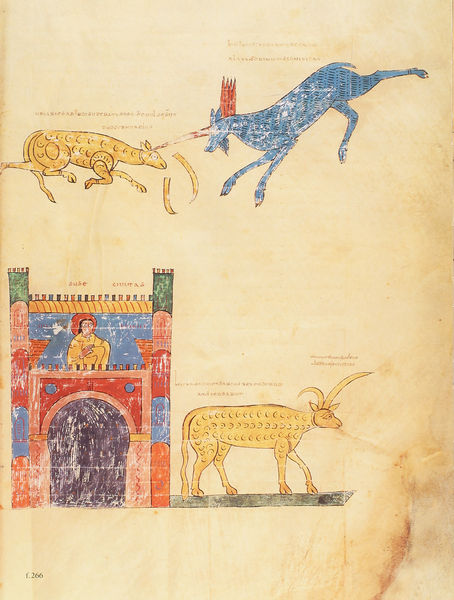
Titel: Beatus-Manuskript
Künstler: Magius
Institution: New York, Pierpont Morgan Library
Schlagwörter: angriff, blau, kampf, mann, gelb, grün, bunt, zeichnung, gebäude, rot, tiere, horn, figur, turm, schrift, farbe, tor, buch, burg, palast, illustration, buchseite, chinesisch, china, stadttor, hörner, einhorn, bruch, buchmalerei, byzanz, fabeltier, abgebrochen, malbuch, trotten